Question: I recently integrated Google's Smart Lock for Passwords feature into my app and almost everything is running smoothly as expected.
There is just one small issue I was not able to fix yet: In 'ResultCallback#onResult', if 'status.getStatusCode() == CommonStatusCodes.RESOLUTION_REQUIRED' the following command leads to the presentation of a Google resolution dialog that is asking whether to save the credentials via Smart Lock (see attached image) or which credentials to use, if there are already multiple credentials saved in Smart Lock:
'''
status.startResolutionForResult(getActivity(), REQUEST_CODE_READ);
'''

When the resolution dialog is presented, and the user does some orientation changes, then the resolution dialog multiplies, each of them overlapping the others. As a user, you first don't see that there are multiple copies of the dialog, but if you close the first (by tapping on "Never" or "Save Password") then the uppermost dialog disappears, revealing another identical dialog below.
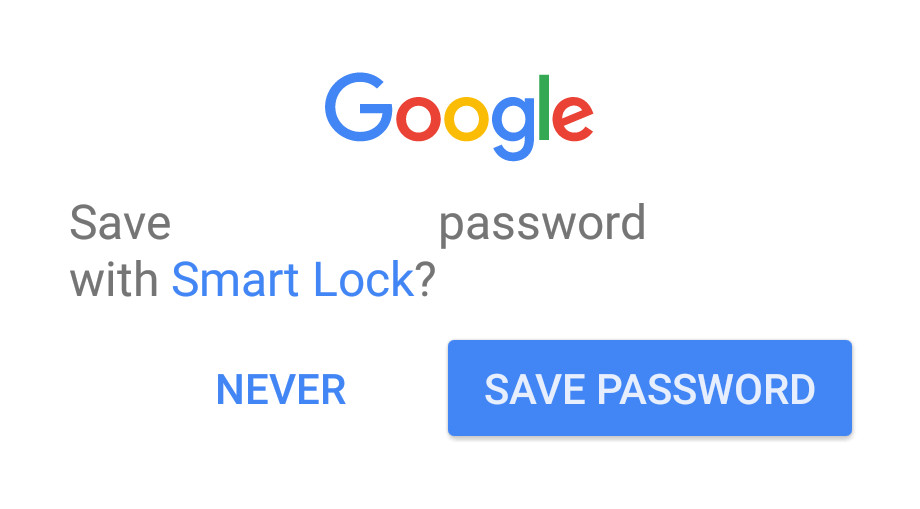
Answer: You can handle this by maintaining some state between the activity starting and stopping.
See use of the 'mIsResolving' variable in this <URL>' is received for the intent.
'''
private void resolveResult(Status status, int requestCode) {
// We don't want to fire multiple resolutions at once since that can result
// in stacked dialogs after rotation or another similar event.
if (mIsResolving) {
Log.w(TAG, "resolveResult: already resolving.");
return;
}
if (status.hasResolution()) {
try {
status.startResolutionForResult(MainActivity.this, requestCode);
mIsResolving = true;
...
@Override
protected void onCreate(Bundle savedInstanceState) {
...
if (savedInstanceState != null) {
mIsResolving = savedInstanceState.getBoolean(KEY_IS_RESOLVING);
}
...
@Override
protected void onSaveInstanceState(Bundle outState) {
...
outState.putBoolean(KEY_IS_RESOLVING, mIsResolving);
...
@Override
public void onActivityResult(int requestCode, int resultCode, Intent data) {
switch (requestCode) {
...
mIsResolving = false;
...
'''
This is a common pitfall for many apps, so we'll look into whether we can support this state in Play Services layer, but for now, using the boolean for the activity is the current and general recommendation for maintaining resolution state.